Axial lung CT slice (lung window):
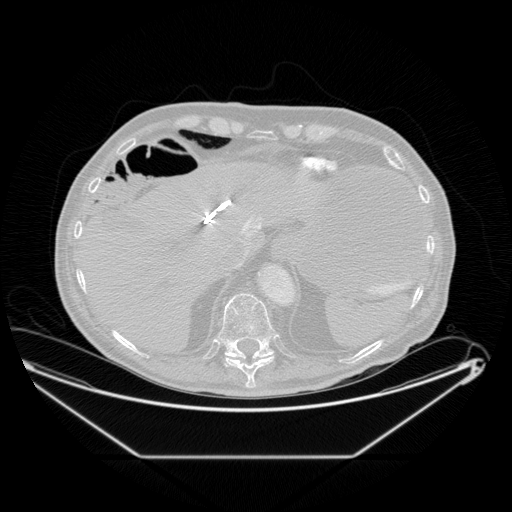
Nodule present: no